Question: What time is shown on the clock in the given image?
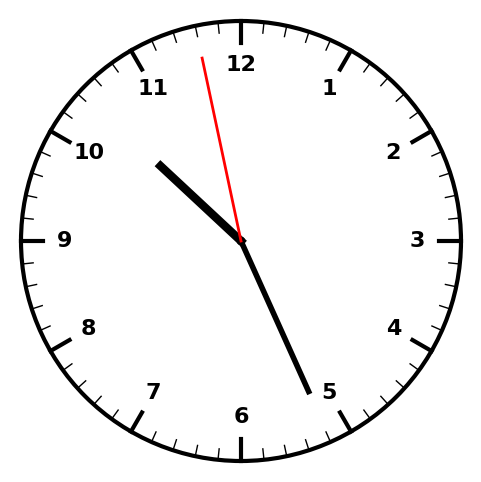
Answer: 10:25:58